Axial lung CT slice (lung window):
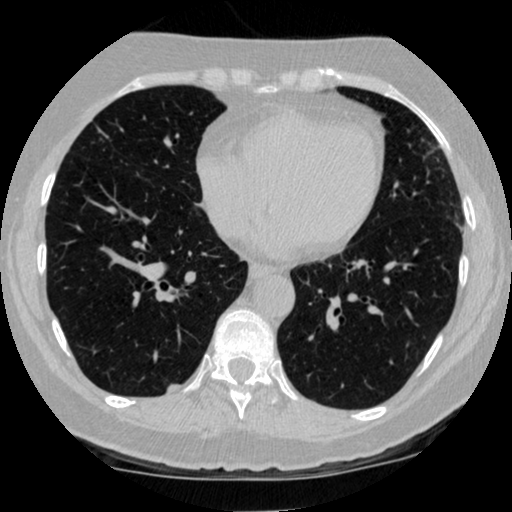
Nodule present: no